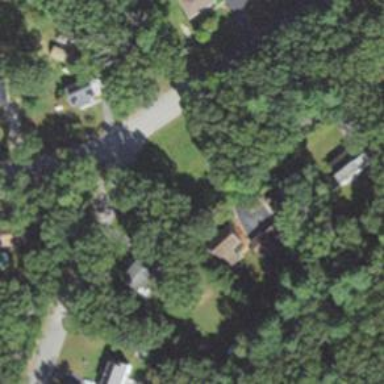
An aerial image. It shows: Residential driveway.